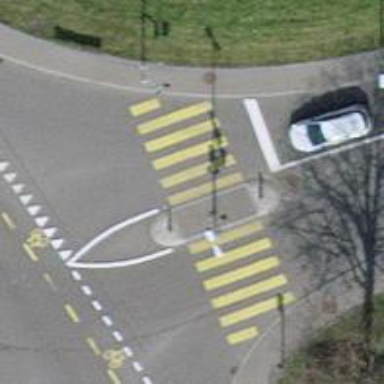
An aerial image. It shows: Crossing with traffic signals.